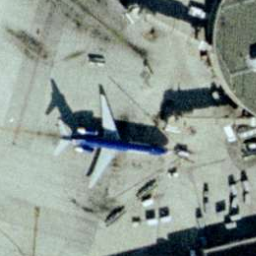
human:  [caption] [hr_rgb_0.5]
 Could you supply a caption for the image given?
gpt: An airplane is stopped at the airport .

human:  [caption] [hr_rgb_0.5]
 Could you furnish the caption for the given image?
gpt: An airplane is surrounded with some cars in the airport .

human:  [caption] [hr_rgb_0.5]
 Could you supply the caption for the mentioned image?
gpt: There is an airplane in the airport .

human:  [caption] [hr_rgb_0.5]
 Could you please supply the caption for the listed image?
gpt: An airplane is surrounded with some cars .

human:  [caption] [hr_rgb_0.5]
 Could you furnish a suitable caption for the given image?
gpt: An airplane is surrounded with some cars in the airport .